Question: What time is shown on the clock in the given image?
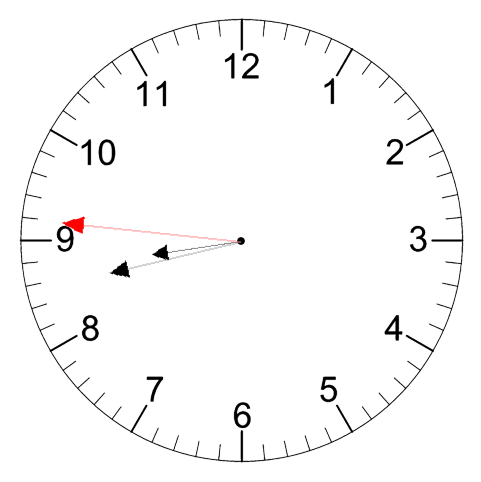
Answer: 08:42:46